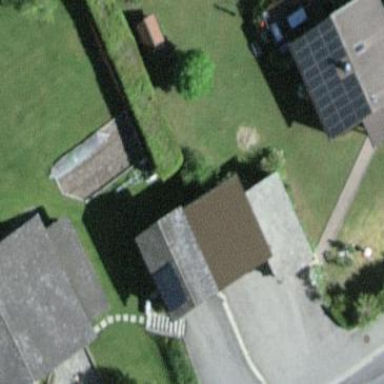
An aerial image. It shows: Group of garages.